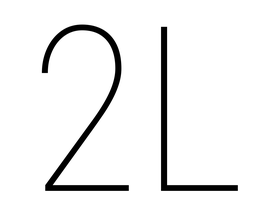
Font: Roboto_Condensed_Thin